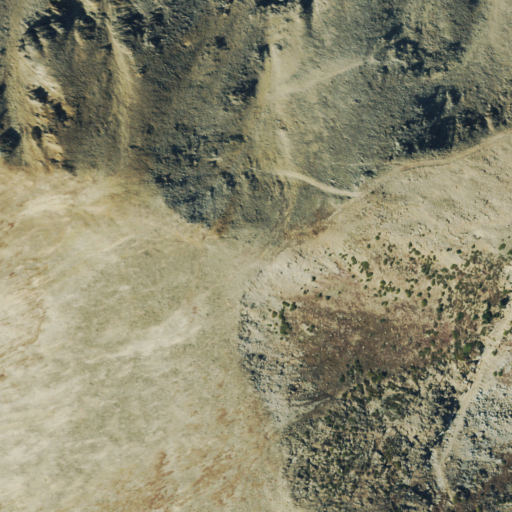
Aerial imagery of mountain in Colorado named Green Mountain containing barren land, shrub, grassland, and snow